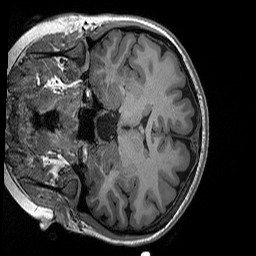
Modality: T1w
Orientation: coronal
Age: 20
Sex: female
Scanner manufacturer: siemens
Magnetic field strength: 3 T
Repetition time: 2.3 s
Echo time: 0.00298 s